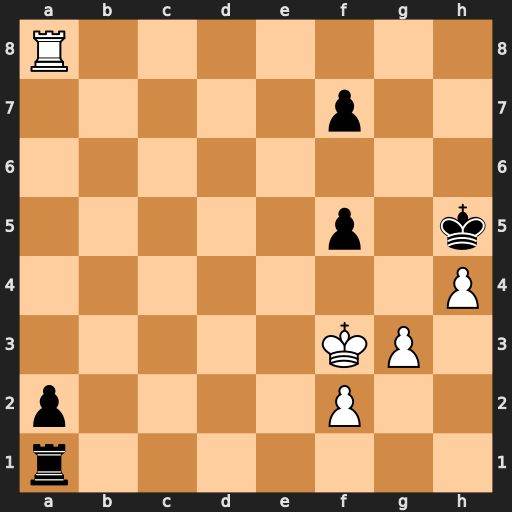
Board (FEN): R7/5p2/8/5p1k/7P/5KP1/p4P2/r7
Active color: w
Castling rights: -
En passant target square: -
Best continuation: Kf4 Kg6 Ra6+ f6 h5+ Kxh5 Kxf5 Rb1 Rxa2